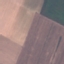
Label: AnnualCrop